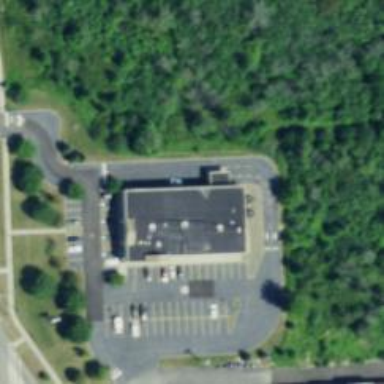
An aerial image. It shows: Pharmacy providing healthcare services.